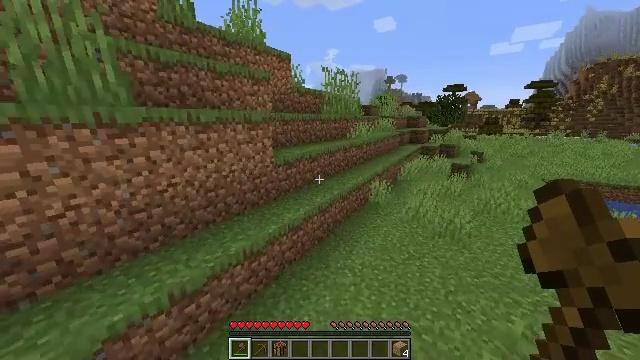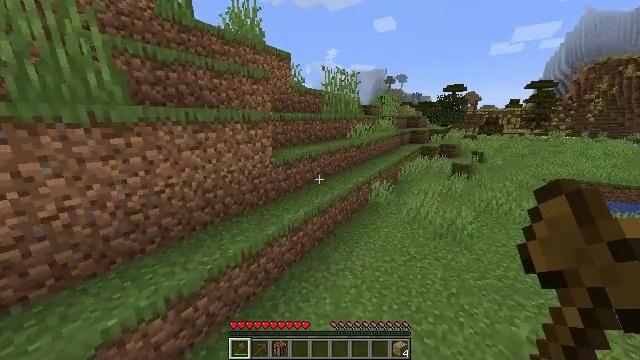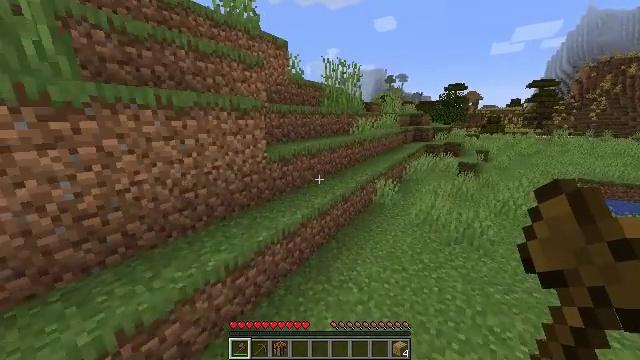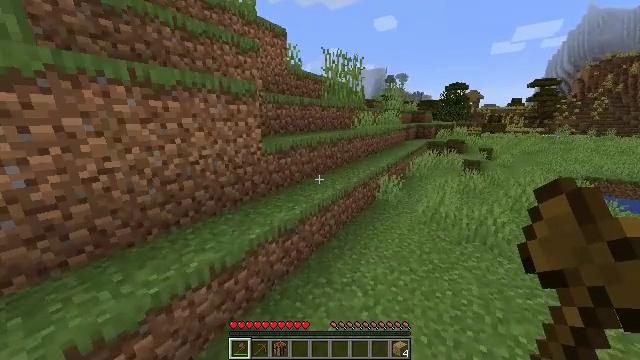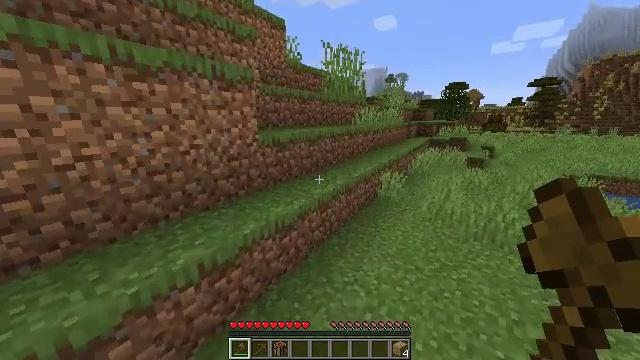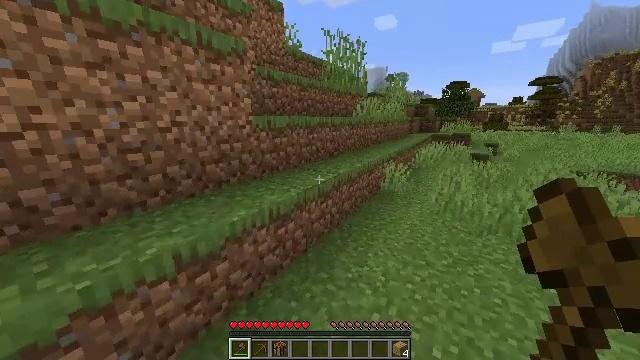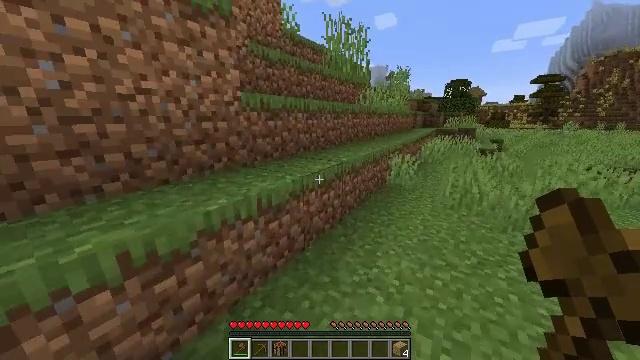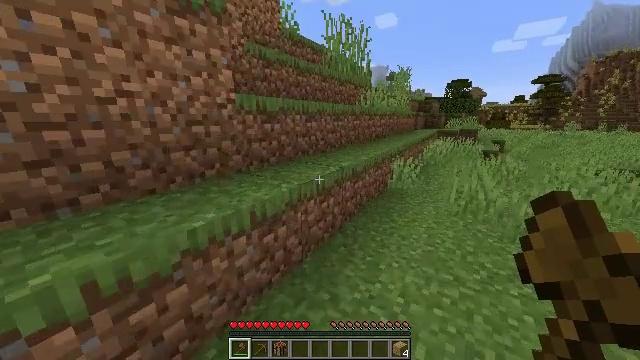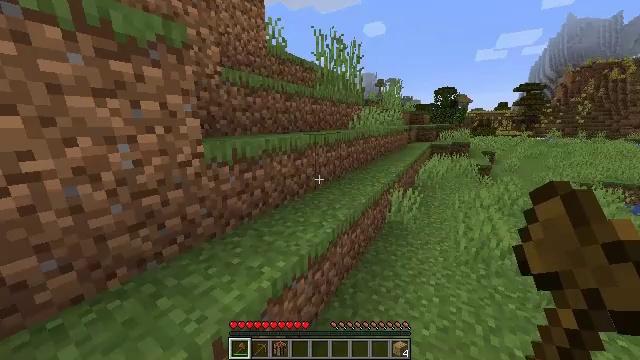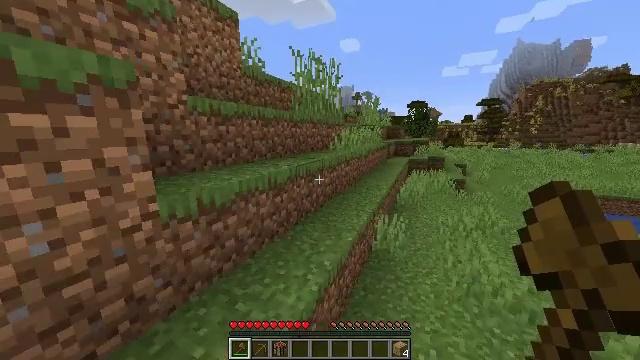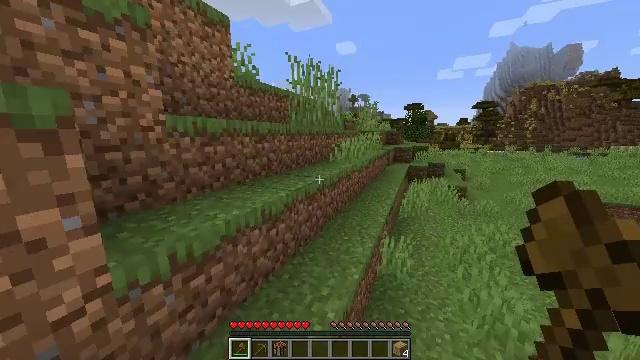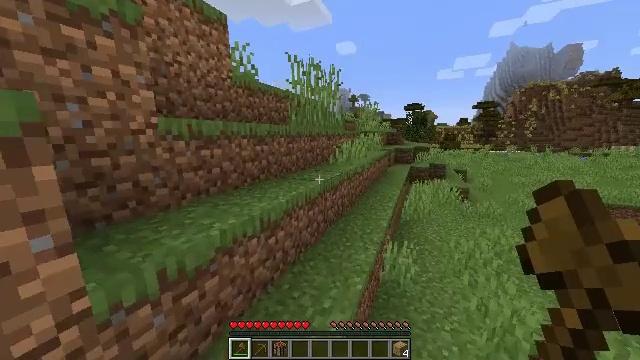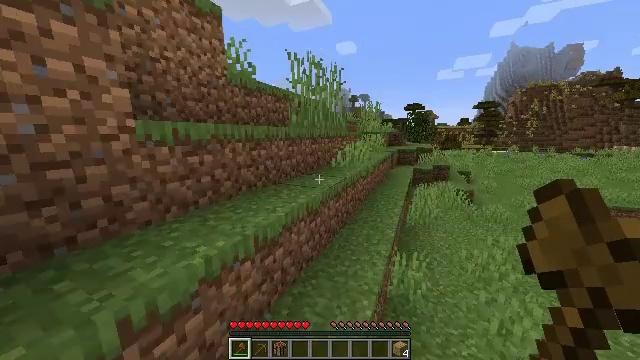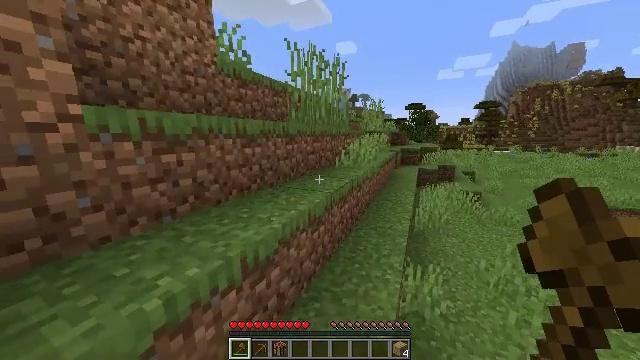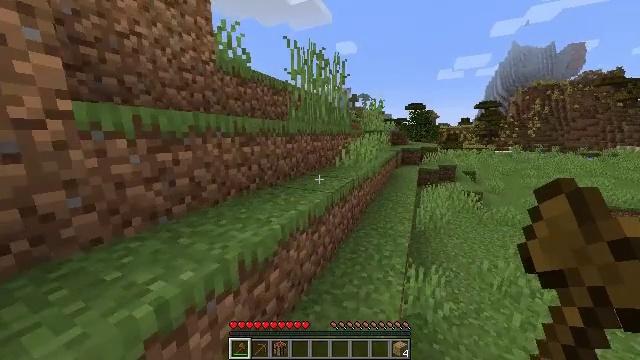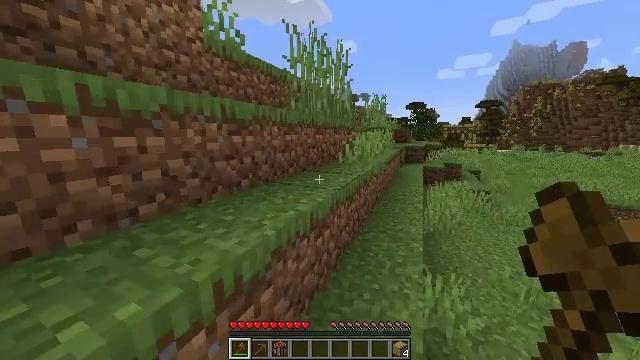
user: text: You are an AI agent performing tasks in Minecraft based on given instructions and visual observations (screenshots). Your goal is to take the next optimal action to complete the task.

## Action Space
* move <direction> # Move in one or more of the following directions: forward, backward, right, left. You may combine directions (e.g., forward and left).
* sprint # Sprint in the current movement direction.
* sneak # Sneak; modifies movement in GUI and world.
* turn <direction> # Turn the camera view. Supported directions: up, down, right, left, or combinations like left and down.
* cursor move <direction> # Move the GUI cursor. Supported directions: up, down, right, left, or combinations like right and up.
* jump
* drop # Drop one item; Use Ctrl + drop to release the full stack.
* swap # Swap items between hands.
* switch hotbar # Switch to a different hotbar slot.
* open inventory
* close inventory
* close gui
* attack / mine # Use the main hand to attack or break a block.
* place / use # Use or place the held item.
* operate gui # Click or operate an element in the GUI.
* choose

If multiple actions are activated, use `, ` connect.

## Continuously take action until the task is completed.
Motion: motion action
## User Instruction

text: Break the white bed to relocate it.
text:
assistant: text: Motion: move forward, sprint, jump
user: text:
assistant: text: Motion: move forward, sprint, jump
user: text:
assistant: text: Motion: move forward, sprint, jump
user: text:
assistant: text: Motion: move forward, sprint, jump
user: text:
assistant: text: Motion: move forward, sprint, jump
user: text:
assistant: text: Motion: move forward, sprint, jump
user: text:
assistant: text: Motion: move forward, sprint, jump
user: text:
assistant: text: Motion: move forward, sprint, turn right and up, jump
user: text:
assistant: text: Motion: move forward, sprint, turn right and up, jump
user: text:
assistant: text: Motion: move forward, sprint, jump
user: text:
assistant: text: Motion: move forward, sprint, jump
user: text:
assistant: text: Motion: move forward, sprint, jump
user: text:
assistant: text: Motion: move forward, sprint, jump
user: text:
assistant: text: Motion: move forward, sprint, jump
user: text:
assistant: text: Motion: move forward, sprint, jump
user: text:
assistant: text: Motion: move forward, sprint, jump
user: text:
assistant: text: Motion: move forward, sprint, jump
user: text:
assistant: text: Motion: move forward, sprint, jump
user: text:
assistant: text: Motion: move forward, sprint, jump
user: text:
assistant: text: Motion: move forward, sprint, jump
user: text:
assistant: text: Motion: move forward, sprint, jump
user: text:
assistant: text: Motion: move forward, sprint, jump
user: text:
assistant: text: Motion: move forward, sprint, jump
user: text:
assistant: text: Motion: move forward, sprint, jump
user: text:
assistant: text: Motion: move forward, sprint, jump
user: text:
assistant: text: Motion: move forward, sprint, jump
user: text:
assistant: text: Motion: move forward, sprint, jump
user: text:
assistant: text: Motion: move forward, sprint, jump
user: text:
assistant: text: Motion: move forward, sprint, jump
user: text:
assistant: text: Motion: move forward, sprint, jump